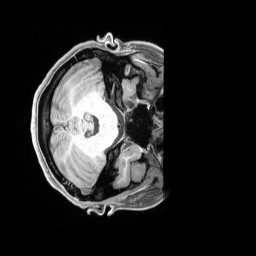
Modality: T1w
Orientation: axial
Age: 23
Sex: female
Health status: healthy
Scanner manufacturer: siemens
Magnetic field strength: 3 T
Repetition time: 2.4 s
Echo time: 0.00228 s